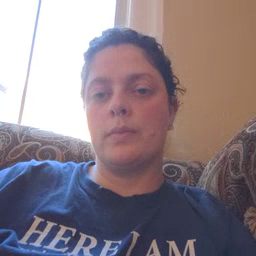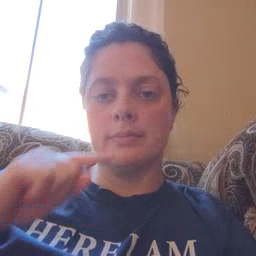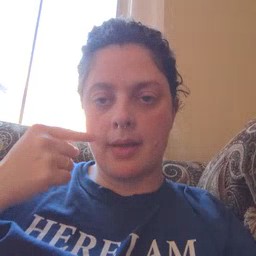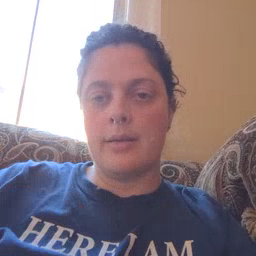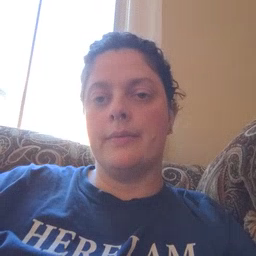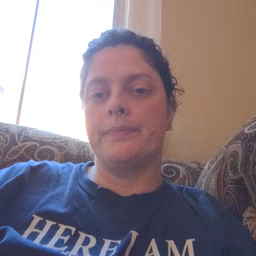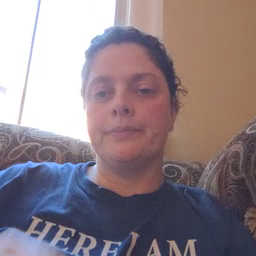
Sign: smile